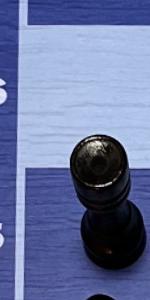
Label: Rook_Black